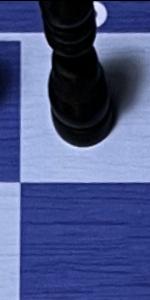
Label: Empty